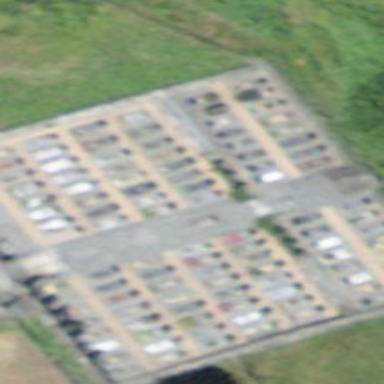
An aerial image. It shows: Cemetery.